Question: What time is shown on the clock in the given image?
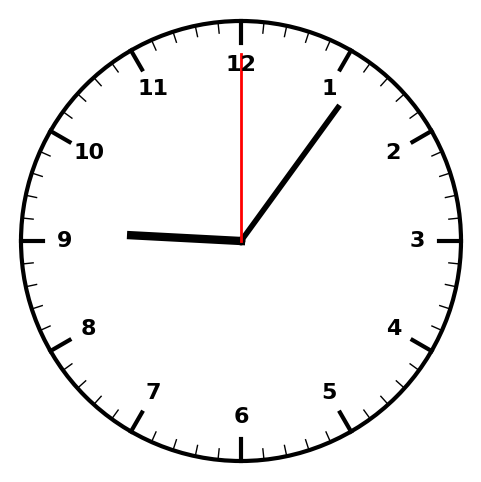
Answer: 09:06:00